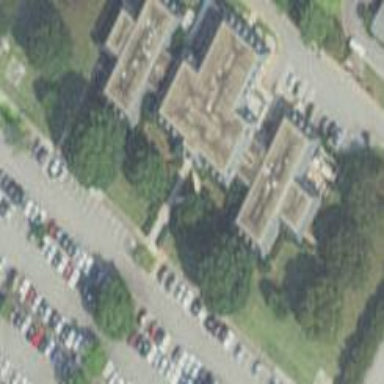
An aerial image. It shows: Government office building.